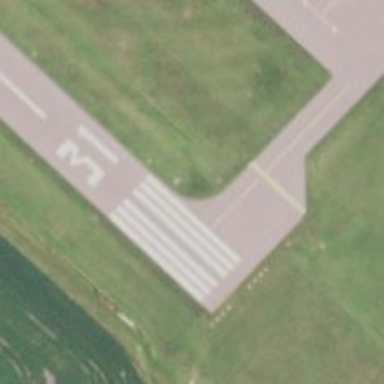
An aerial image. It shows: Image of taxiway at airport.